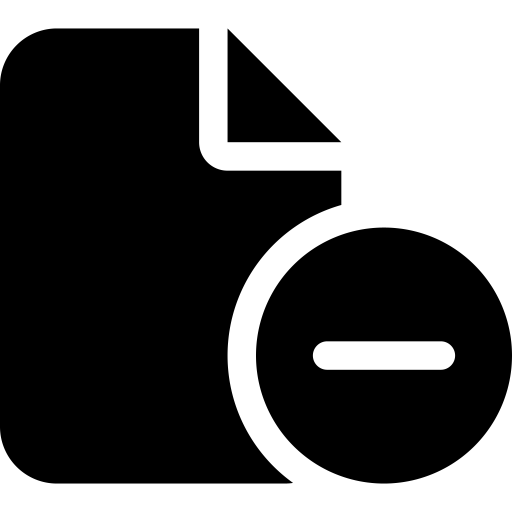
Tags: icon, FontAwesome, fa-icon, solid, file, circle, minus